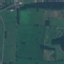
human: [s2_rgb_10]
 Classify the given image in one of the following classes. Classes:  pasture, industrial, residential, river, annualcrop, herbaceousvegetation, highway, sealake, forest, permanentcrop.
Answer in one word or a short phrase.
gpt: Pasture